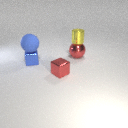
small blue metal cube below large blue rubber sphere